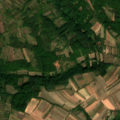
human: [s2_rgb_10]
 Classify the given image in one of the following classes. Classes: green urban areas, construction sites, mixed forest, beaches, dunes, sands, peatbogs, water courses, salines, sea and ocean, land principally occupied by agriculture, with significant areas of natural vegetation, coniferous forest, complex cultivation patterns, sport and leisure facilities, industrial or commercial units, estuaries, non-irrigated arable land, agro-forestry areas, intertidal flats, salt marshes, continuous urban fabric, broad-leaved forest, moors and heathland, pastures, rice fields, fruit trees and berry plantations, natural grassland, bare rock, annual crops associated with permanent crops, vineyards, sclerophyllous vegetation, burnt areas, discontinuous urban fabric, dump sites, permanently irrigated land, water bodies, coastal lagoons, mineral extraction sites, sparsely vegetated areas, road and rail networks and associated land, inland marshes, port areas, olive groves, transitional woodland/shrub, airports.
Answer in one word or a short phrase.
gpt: complex cultivation patterns, land principally occupied by agriculture, with significant areas of natural vegetation, broad-leaved forest, transitional woodland/shrub